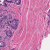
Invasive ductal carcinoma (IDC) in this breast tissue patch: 0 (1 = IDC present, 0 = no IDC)